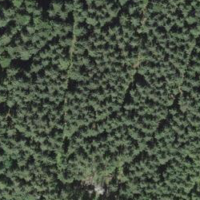
EUNIS habitat code: 43
Species observed at this site:
Neottia nidus-avis